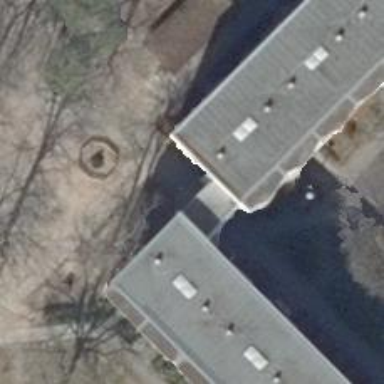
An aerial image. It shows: Footway tunnel passing through building.